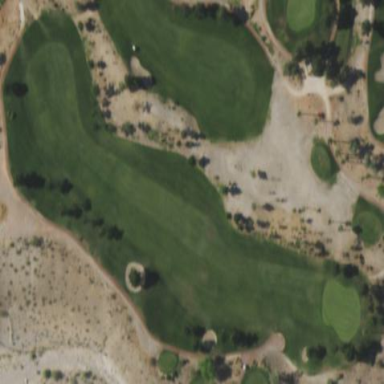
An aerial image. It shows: Rough area on grassy golf course.